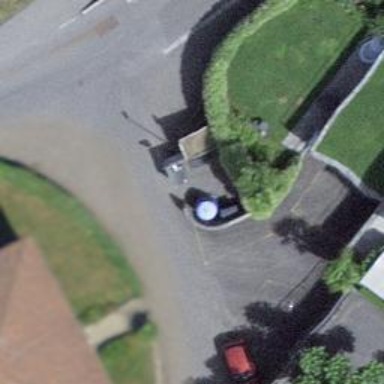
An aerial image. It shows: Recycling container at amenity designated for recycling.